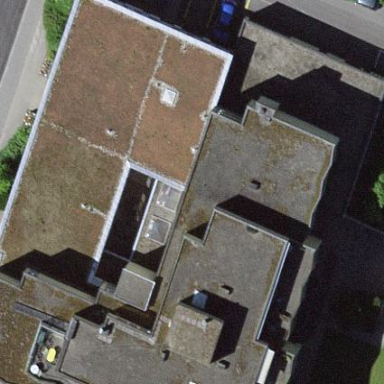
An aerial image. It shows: Nursing home building.